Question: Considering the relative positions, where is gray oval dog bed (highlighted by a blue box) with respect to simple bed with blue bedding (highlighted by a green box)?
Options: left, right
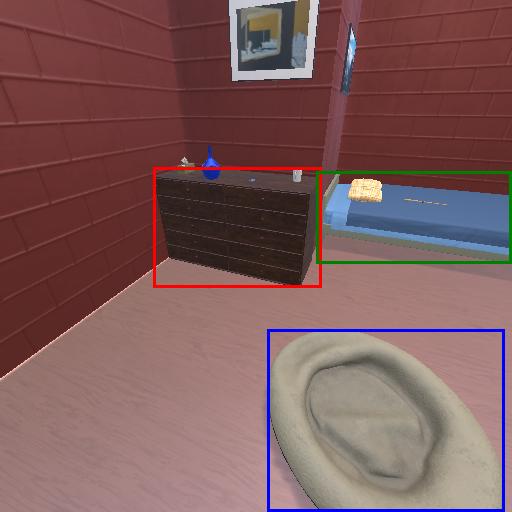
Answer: left